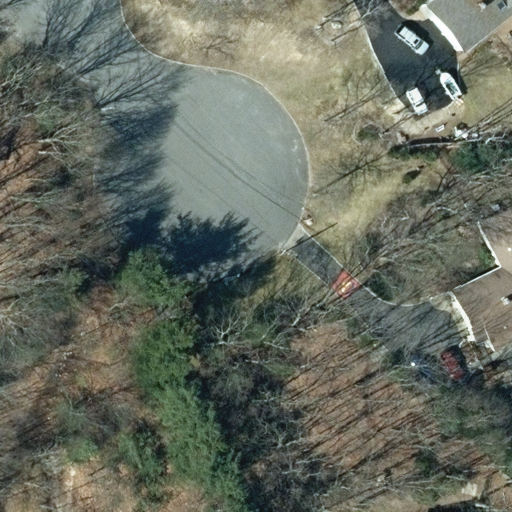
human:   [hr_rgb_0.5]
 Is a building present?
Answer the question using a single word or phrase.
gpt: yes

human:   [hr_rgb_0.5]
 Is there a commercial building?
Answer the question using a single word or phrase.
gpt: no

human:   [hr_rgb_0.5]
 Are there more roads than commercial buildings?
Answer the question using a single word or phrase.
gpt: yes

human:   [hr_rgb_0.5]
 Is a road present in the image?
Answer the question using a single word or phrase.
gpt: yes

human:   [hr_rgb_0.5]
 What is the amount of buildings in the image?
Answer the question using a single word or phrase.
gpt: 2

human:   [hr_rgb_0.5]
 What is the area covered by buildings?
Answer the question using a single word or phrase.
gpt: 387m2

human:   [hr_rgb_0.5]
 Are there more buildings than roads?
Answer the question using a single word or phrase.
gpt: yes

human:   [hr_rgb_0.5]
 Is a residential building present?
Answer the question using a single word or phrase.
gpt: yes

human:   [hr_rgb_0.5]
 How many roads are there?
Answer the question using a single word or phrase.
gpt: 1

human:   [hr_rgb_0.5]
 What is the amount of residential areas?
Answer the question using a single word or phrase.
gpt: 1

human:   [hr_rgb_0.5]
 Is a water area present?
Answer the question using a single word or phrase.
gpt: no

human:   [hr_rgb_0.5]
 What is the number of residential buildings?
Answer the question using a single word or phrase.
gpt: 2

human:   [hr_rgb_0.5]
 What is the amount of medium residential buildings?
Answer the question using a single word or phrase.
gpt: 2

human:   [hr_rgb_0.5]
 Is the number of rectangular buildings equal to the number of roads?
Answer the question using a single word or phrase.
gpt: no

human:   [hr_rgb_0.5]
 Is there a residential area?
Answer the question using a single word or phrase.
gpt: yes

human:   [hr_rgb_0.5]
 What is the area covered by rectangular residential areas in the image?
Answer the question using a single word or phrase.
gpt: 10637m2

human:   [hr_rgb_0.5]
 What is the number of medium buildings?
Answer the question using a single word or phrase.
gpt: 2

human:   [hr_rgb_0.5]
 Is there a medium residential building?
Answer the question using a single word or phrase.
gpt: yes

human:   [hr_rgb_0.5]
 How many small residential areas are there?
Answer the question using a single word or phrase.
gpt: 0

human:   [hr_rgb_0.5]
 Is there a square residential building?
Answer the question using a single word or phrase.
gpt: no

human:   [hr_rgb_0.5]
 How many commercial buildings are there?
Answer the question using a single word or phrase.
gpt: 0

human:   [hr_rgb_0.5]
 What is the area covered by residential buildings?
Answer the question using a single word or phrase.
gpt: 387m2

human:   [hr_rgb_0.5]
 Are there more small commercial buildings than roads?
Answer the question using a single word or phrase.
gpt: no

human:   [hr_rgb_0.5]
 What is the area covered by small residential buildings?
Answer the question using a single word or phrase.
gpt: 0m2

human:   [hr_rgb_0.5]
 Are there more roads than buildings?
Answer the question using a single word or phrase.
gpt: no

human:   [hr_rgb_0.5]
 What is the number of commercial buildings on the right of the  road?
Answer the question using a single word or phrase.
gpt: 0

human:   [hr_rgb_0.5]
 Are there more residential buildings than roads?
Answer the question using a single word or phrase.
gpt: yes

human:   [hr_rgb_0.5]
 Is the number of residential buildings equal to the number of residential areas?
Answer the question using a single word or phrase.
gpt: no

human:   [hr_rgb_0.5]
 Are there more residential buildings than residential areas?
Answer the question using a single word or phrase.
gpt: yes

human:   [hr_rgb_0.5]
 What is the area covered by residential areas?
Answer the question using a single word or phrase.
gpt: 10637m2

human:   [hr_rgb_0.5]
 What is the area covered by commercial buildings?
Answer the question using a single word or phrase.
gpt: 0m2

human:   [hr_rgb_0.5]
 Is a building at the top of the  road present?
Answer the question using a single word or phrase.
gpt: yes

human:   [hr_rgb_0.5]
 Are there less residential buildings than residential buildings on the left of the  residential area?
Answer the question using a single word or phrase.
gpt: no

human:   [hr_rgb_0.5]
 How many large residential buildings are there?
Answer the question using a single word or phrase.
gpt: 0

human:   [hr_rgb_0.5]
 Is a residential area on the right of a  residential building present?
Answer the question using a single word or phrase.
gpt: no

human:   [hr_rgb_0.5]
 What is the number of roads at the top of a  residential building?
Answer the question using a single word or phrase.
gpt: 1

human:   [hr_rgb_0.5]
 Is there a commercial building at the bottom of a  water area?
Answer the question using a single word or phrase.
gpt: no

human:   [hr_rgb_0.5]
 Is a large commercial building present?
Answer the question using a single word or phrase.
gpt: no

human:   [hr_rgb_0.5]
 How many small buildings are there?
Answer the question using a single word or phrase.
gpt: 0

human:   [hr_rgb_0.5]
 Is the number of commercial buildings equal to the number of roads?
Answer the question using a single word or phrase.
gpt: no

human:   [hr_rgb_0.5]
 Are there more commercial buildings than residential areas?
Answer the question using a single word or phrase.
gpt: no

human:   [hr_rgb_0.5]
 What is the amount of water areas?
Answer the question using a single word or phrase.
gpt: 0

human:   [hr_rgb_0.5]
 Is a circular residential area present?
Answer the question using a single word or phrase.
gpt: no

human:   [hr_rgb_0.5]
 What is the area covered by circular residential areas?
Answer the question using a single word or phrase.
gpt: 0m2

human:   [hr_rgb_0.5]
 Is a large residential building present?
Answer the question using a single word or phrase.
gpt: no

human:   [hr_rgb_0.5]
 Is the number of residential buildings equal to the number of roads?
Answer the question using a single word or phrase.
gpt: no

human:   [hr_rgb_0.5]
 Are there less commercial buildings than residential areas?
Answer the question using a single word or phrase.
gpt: yes

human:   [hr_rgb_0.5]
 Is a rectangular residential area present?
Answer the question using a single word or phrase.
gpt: yes

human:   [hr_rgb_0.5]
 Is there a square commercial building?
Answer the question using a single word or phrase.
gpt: no

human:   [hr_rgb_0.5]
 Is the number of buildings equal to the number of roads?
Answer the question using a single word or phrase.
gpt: no

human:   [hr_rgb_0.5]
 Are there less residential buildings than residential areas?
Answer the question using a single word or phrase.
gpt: no

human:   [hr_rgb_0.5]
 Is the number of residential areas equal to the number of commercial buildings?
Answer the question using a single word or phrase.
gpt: no

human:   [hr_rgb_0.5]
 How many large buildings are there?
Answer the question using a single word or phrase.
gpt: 0

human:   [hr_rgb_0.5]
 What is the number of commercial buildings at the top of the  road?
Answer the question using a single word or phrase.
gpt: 0

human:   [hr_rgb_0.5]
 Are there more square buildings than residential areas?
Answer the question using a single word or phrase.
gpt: no

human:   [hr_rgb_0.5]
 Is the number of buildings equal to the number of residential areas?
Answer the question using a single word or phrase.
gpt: no

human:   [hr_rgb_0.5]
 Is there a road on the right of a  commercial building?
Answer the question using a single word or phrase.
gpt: no

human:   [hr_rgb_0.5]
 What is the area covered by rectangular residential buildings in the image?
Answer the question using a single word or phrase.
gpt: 0m2

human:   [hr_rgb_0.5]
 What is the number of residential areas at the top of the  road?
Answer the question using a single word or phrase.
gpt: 0

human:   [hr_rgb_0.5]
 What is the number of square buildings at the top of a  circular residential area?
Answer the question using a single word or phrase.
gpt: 0

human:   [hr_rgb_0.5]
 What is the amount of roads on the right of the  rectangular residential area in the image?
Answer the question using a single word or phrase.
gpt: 0

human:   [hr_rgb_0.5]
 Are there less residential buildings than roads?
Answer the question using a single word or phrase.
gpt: no

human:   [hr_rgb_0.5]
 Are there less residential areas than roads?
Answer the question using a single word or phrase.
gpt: no

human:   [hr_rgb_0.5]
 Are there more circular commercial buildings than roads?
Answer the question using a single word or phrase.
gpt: no